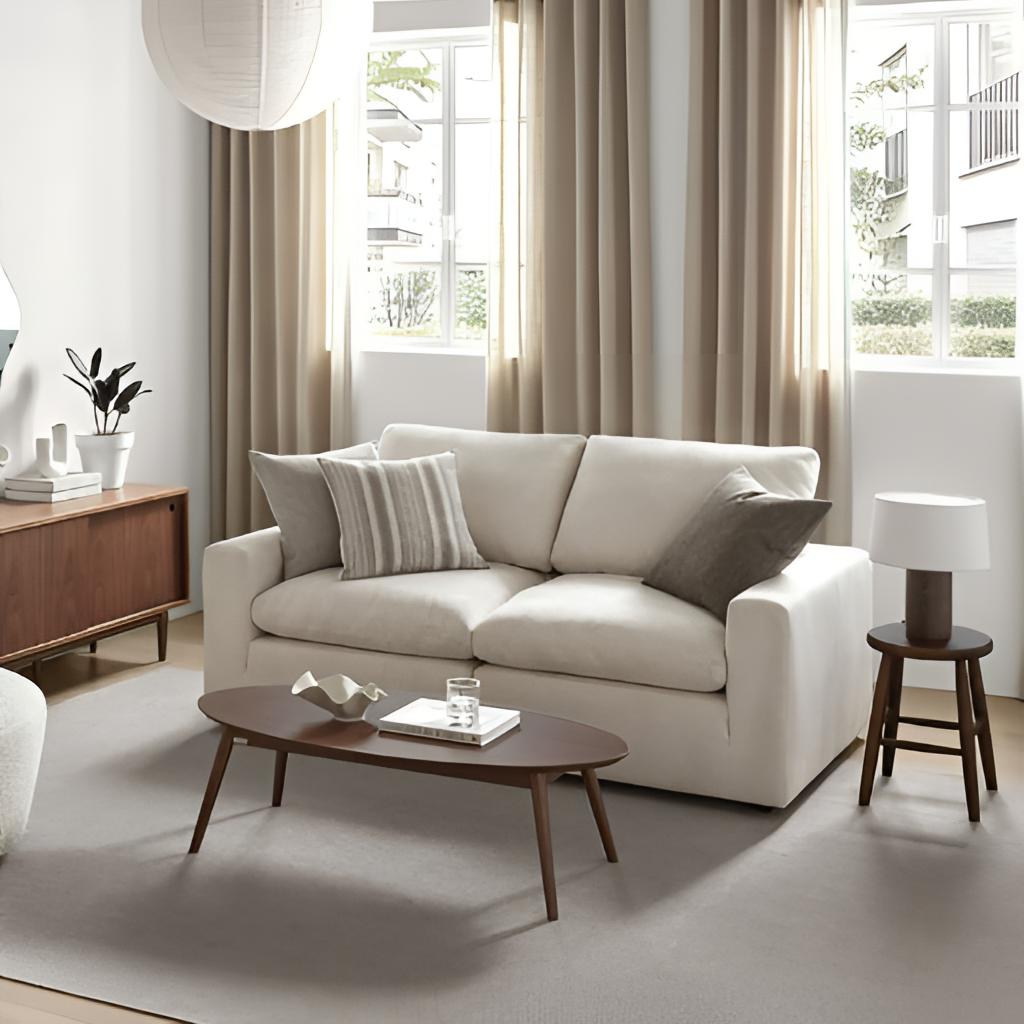
living room, fabric sofa, white paint wallpaper, with solid pattern, wood flooring, with plank pattern, contemporary